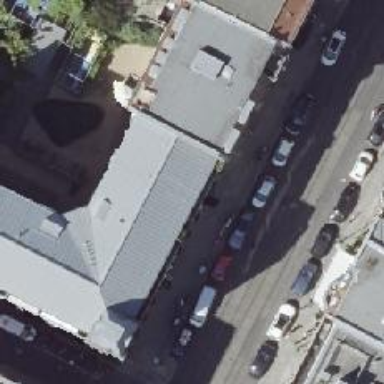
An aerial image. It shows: Clothing store.